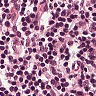
Metastatic tissue present: no